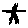
Label: star